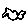
Label: cloud